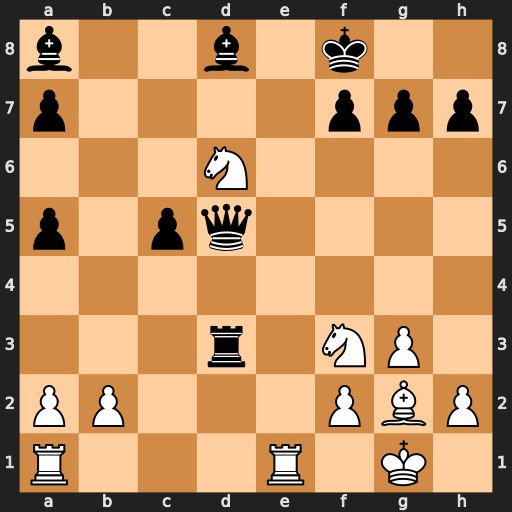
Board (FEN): b2b1k2/p4ppp/3N4/p1pq4/8/3r1NP1/PP3PBP/R3R1K1
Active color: w
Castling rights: -
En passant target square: -
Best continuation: Re8#